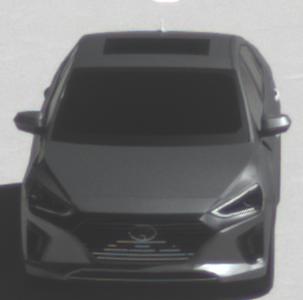
Make: Hyundai
Model: IONIQ Hybrid
Detailed model: IONIQ (AE) Hybrid
Model produced from: 2016/10
Model produced until: 2018/08
Doors: 5
Color: gray
Road condition: dry road
Daytime: midday
Contrast: high contrast